Question: Consider the log in page on NerdDinner.com: <URL>
Some nice features:
- -
Is this revision of the NerdDinner AccountController and its View available for public download? How would you reinvent this implementation? Any code you can post would be fine.
Calling Jon Galloway!

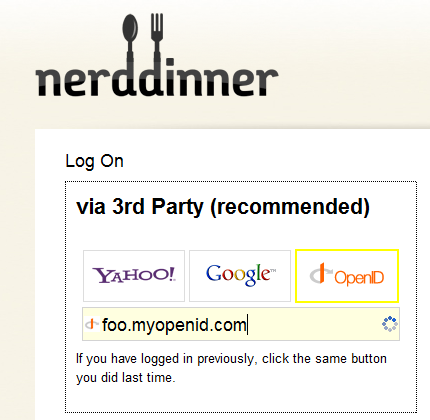
Answer: All of NerdDinner is available for <URL>.
NerdDinner uses DotNetOpenAuth for its OpenID support, and the latest version of DotNetOpenAuth <URL> includes an ASP.NET MVC selector that does the same thing, although without a couple of the color and size styles picked to fit NerdDinner.